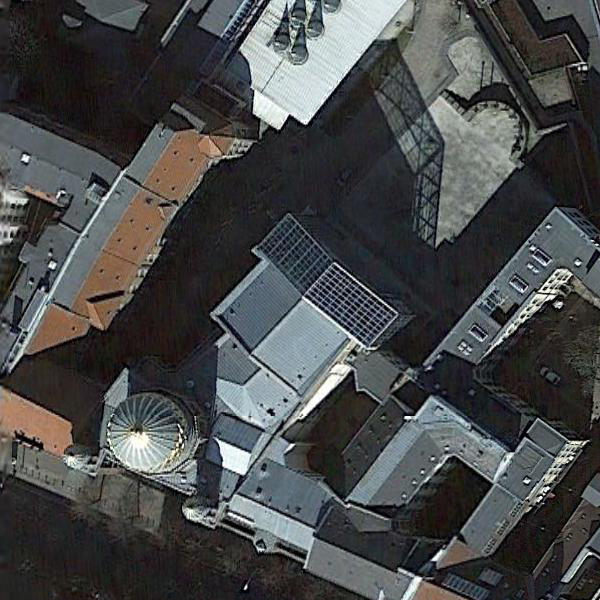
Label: Church